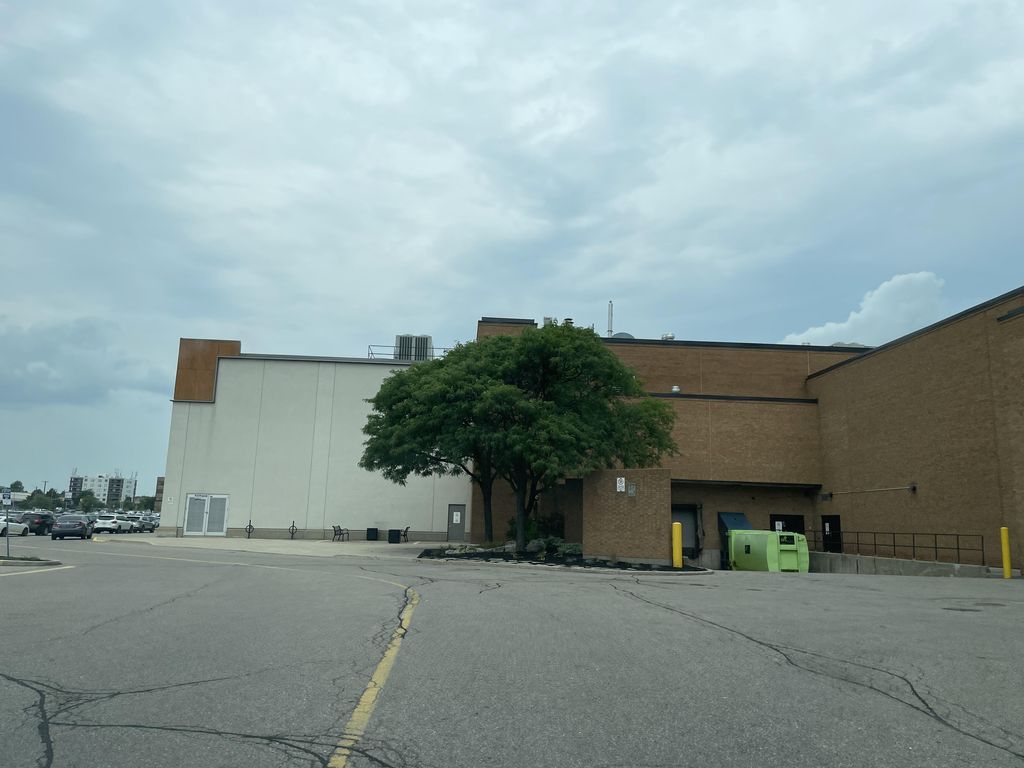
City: hamilton